Question: I used the code below to present vViewController1
'''
@property (retain,nonatomic) ViewController1 *vViewController1;
'''
...
push vViewController1 from rootViewController
'''
[self.navigationController pushViewController:vViewController1 animated:NO];
'''
Viewcontroller1's viewWillAppear
'''
- (void) viewWillAppear:(BOOL)animated {
[super viewWillAppear:animated];
if ([[[UIDevice currentDevice] systemVersion] floatValue] >= 7.0) {
CGRect screen = [[UIScreen mainScreen] bounds];
if (self.navigationController) {
CGRect frame = self.navigationController.view.frame;
frame.origin.y = 20;
frame.size.height = screen.size.height - 20;
self.navigationController.view.frame = frame;
} else {
if ([self respondsToSelector: @selector(containerView)]) {
UIView *containerView = (UIView *)[self performSelector: @selector(containerView)];
CGRect frame = containerView.frame;
frame.origin.y = 20;
frame.size.height = screen.size.height - 20;
containerView.frame = frame;
} else {
CGRect frame = self.view.frame;
frame.origin.y = 20;
frame.size.height = screen.size.height - 20;
self.view.frame = frame;
}
}
}
}
'''
but it displays as below and does not move down 20px(height of the statusbar)

Your comment welcome
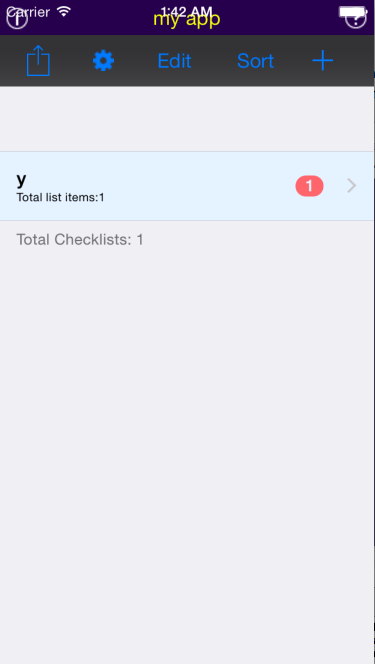
Answer: Assuming you are NOT using Autolayout (seeing as you are playing with frame sizes) then in Storyboard select the ViewController and then goto the Size Inspector (little ruler) and then adjust the Y delta for the view (change to 20 or -20 depending on what mode you are "View As").
This may help <URL> although I am not sure about the 18 value in Y I always thought it was 20!